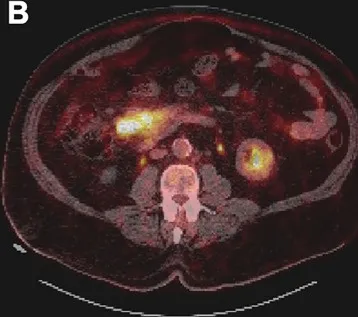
(B) PET/CT at the diagnosis.
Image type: radiology (pet)